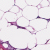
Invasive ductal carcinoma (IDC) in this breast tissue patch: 0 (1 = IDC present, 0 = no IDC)